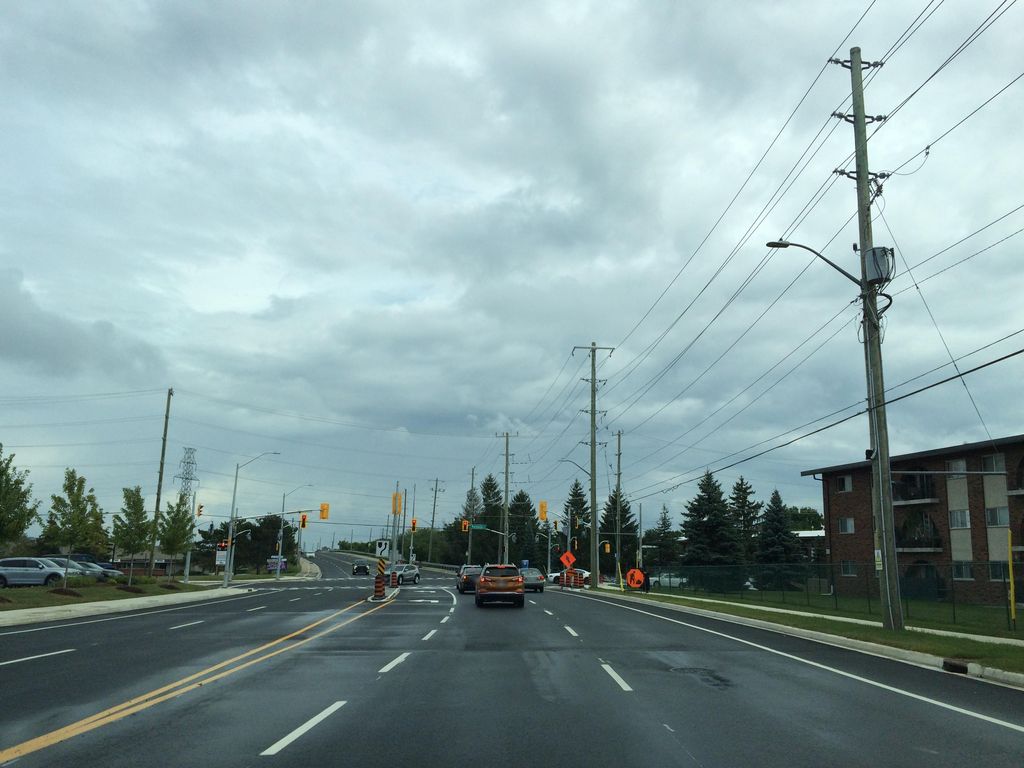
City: kitchener-waterloo